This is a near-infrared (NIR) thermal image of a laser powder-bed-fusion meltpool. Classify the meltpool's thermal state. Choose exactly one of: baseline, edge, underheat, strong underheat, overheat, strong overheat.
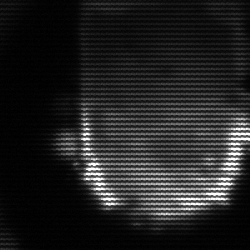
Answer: baseline